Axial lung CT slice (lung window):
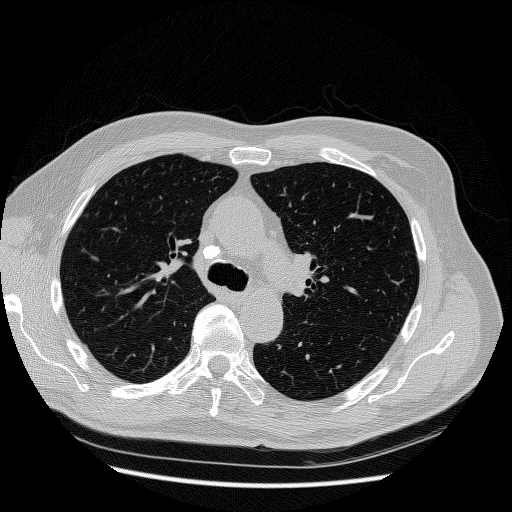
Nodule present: no